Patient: sex M, age 38
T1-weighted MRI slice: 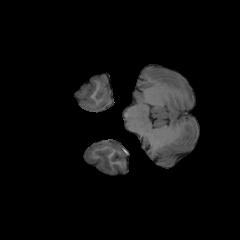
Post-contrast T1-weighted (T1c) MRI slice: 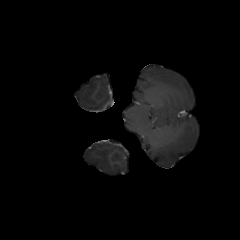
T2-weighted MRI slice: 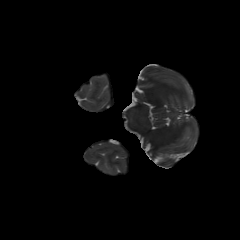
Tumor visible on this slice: no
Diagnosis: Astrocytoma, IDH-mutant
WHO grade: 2